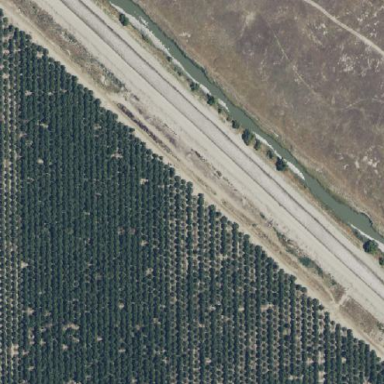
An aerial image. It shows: Orchard filled with almond trees.